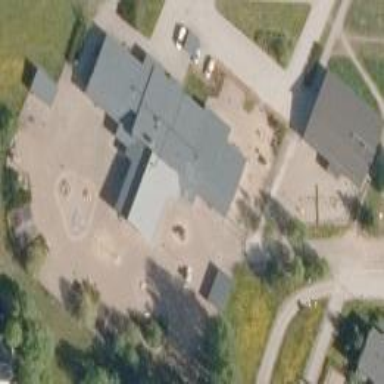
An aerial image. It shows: Kindergarten.